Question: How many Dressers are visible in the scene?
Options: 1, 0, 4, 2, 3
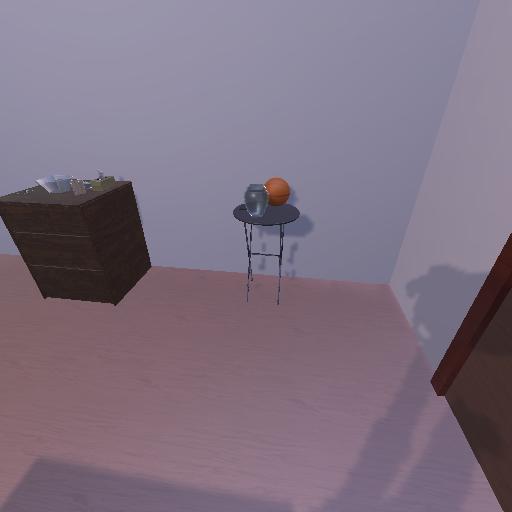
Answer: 1